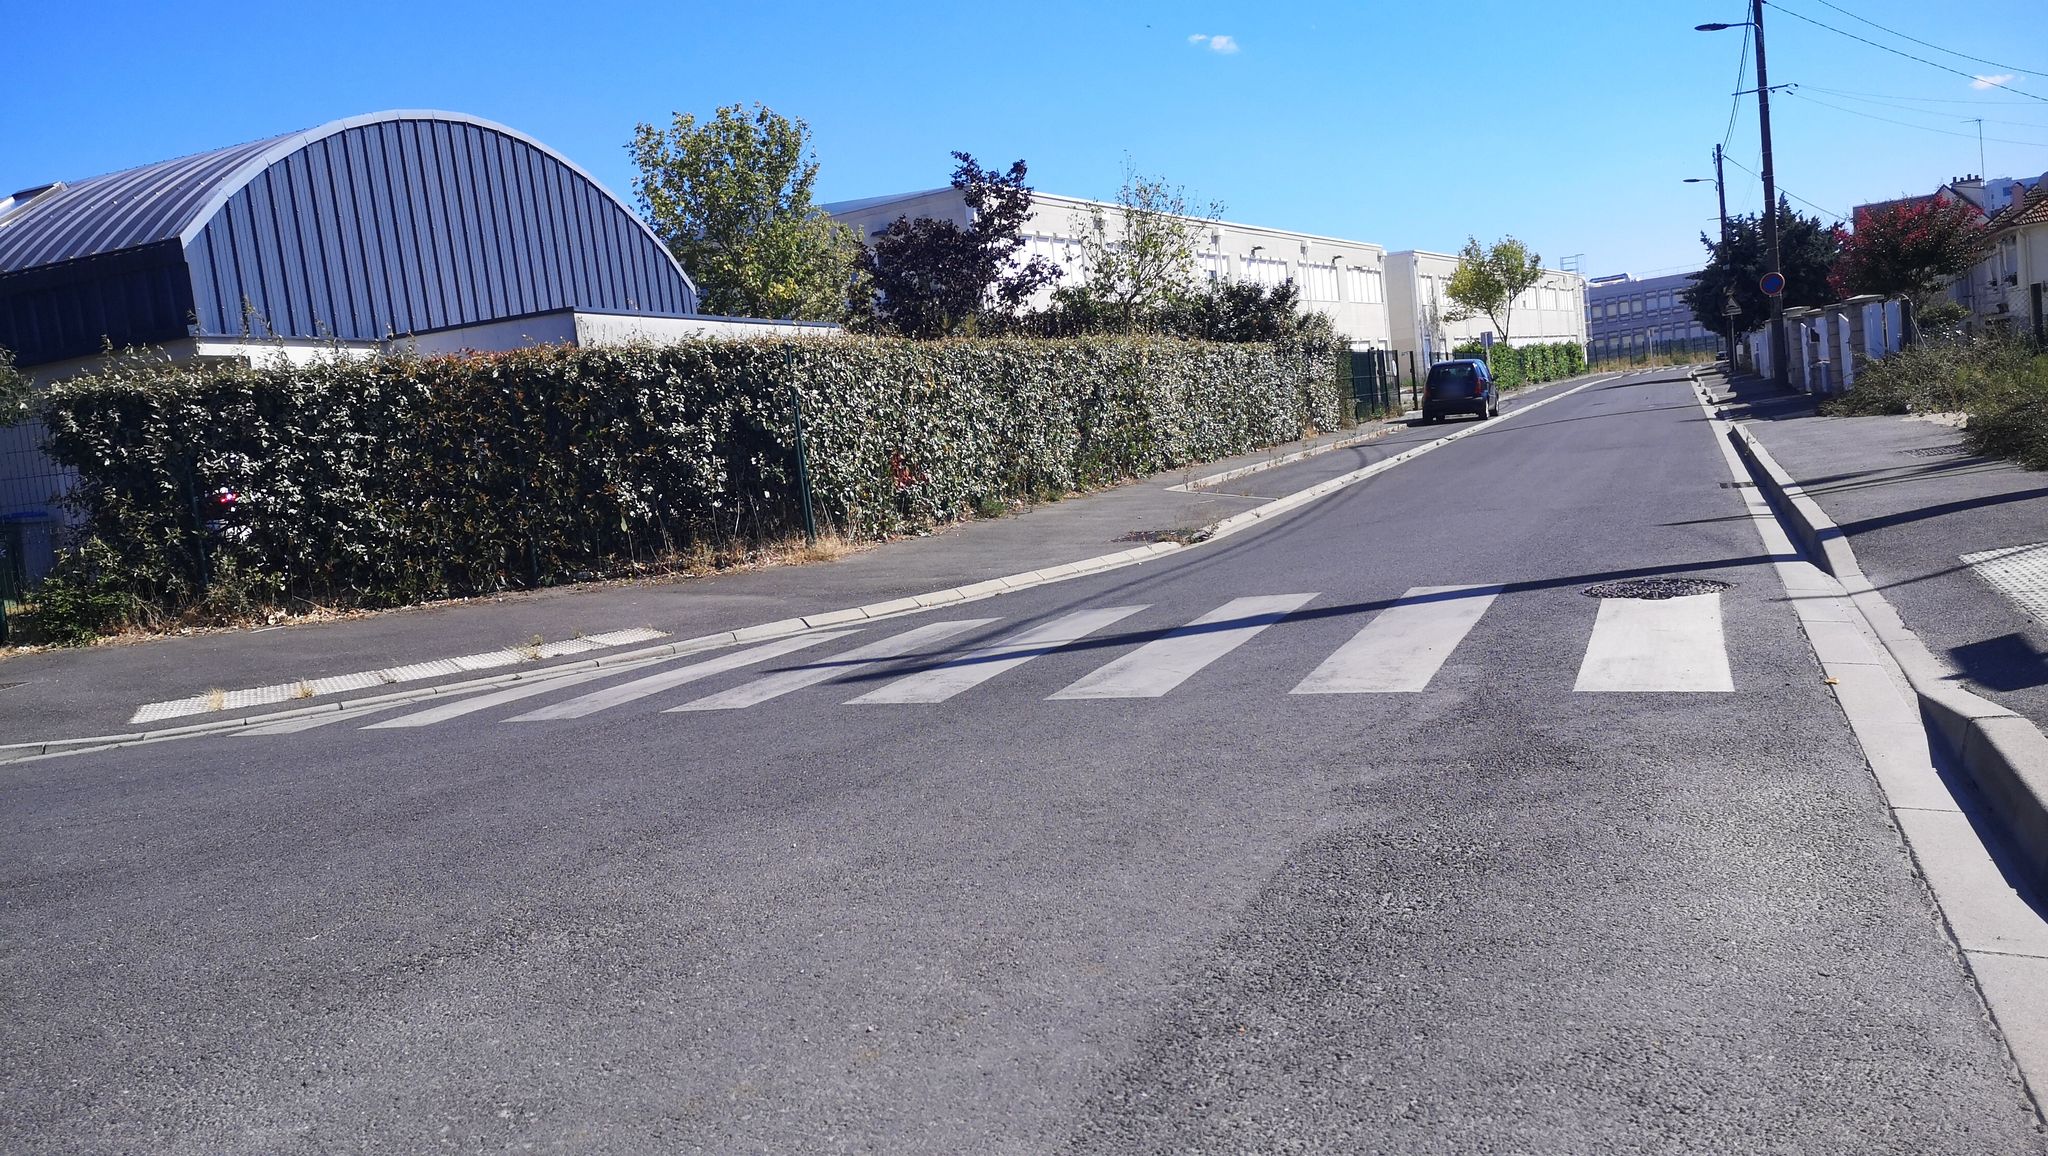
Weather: clear
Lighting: day
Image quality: good
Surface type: cycling surface
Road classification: track, residential
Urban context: urban centre
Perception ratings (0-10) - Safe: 3.07, Lively: 1.93, Beautiful: 8.15, Boring: 6.02, Depressing: 3.14, Wealthy: 6.47